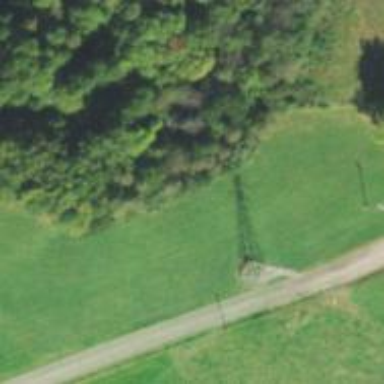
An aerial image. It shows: Lattice structure tower.